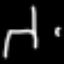
Label: chair